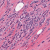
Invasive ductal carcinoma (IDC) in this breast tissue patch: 0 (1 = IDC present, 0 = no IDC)